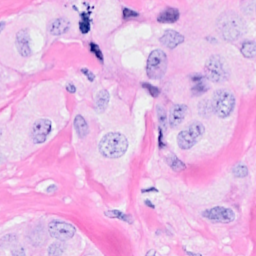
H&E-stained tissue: Breast